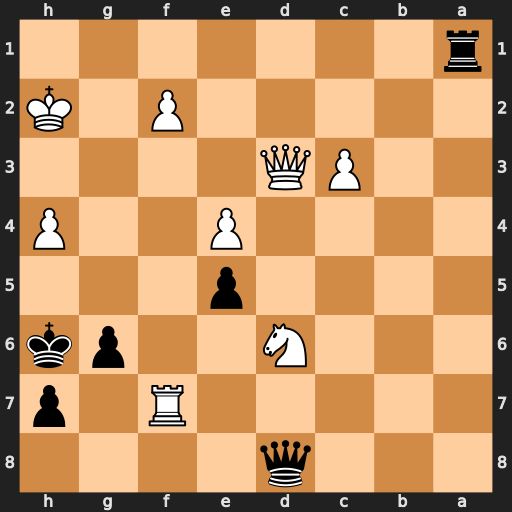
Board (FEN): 3q4/5R1p/3N2pk/4p3/4P2P/2PQ4/5P1K/r7
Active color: b
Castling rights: -
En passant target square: -
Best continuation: Qxh4+ Qh3 Rh1+ Kxh1 Qxh3+